Question: Does anyone know what would cause this? I can't save anything to my class because I get a debugging exception thrown: Collection is empty

---
Link to source: <URL>
Steps to recreate:
- - '.image''.changes'- 'NumberWithUnits>>='- - 'NumberWithUnits'-
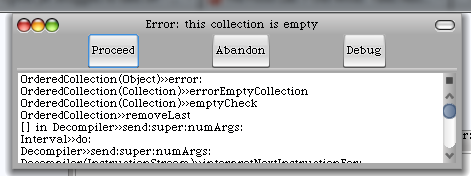
Answer: Squeak/Pharo have special handling in case of absent source code: they try and decompile CompiledMethod from appropriate MethodDictionary.
What you saw here is a failure of Decompiler to properly decompile some method.
Without code, the IDE is non functional, and you are stuck (you can't save your code, browse your code, debug your code...)
This Pharo 1.1 version is very old and you won't get any support on it.
But interestingly, the bug of Decompiler that you encountered is still present on current Squeak trunk development (4.5)
And the method that makes the Decompiler loosy is:
'''
< aNumberWithUnits
(self compareUnits: aNumberWithUnits)
ifTrue: [self value: ((aNumberWithUnits value) < (self value) ifTrue: [^true] ifFalse: [^false]).]
ifFalse: [^Error new signal: 'Incompatible unit types.'].
'''
This is a rather unconventional code since the message '[self value: ...]' will never be sent.
The reason is that the parameter will be evaluated first, and both branches of the condition will return 'ifTrue: [^true] ifFalse: [^false]'.
Since you explored some dark corner that only newbies do explore, and that we failed to test, I'd just say thank you.
If you feel like it, you can open a report on <URL>